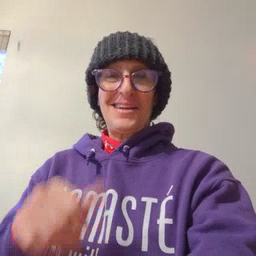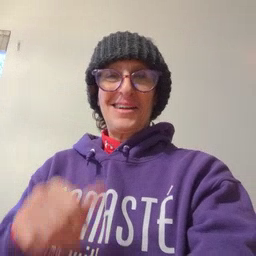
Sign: owl